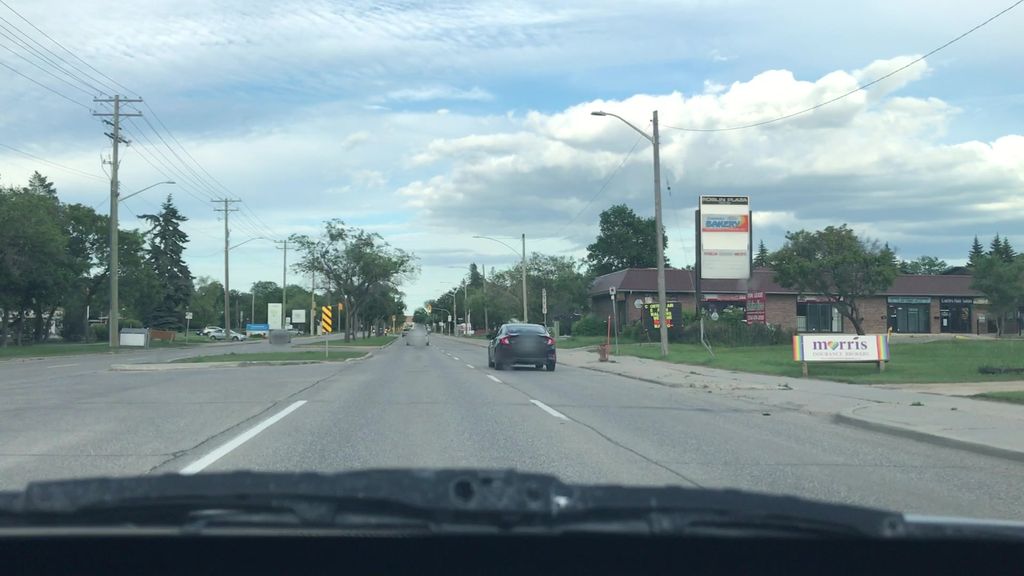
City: winnipeg